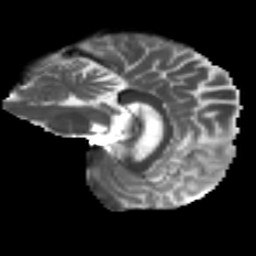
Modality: T2w
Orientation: sagittal
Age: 63
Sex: female
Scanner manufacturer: ge
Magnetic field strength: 3 T
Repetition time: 7.8 s
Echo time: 0.0649 s